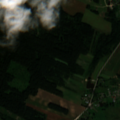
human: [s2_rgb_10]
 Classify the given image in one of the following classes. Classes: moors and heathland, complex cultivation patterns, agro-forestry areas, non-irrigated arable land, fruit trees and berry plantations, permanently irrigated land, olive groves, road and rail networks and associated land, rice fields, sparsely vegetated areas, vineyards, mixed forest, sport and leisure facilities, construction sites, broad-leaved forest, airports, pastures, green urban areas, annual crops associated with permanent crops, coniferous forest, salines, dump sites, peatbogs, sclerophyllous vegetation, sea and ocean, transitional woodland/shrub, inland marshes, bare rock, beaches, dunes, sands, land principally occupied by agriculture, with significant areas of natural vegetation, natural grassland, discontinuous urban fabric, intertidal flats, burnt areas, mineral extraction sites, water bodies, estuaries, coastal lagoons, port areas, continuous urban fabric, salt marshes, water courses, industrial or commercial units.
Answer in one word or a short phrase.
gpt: non-irrigated arable land, pastures, complex cultivation patterns, land principally occupied by agriculture, with significant areas of natural vegetation, mixed forest, transitional woodland/shrub